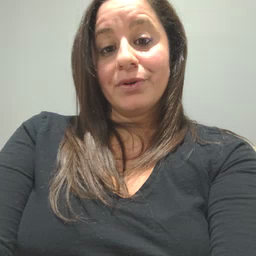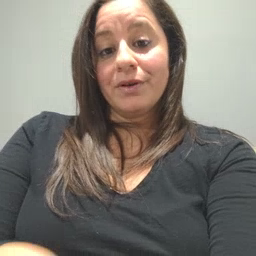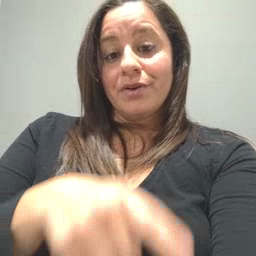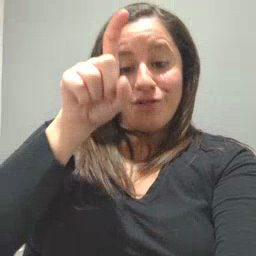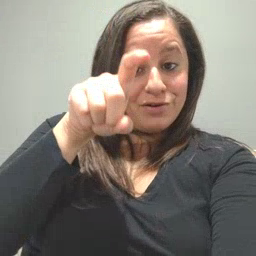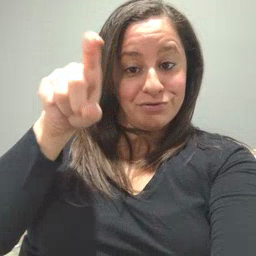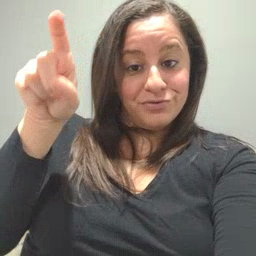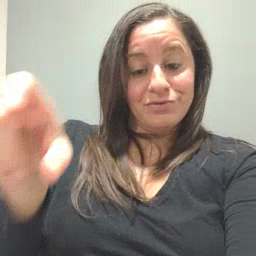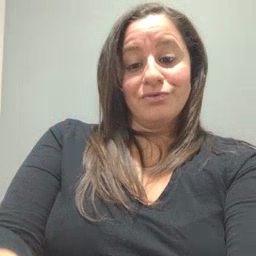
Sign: closet